Question: I have prepared a very short test case (s. below) for my question.
On a button click I would like to display a list of strings in a new screen.
After the user selects one item in the list, the previous screen should be displayed again and the button label should be set to the selected string.

My 2 problems are:
1. From inside the menu I don't know how to pop the currently displayed screen
2. How to pass the selected item from one screen to another (assuming I don't want to introduce a public variable/method on the former screen as a workaround)
Please suggest the necessary changes for my :
'''
package mypackage;
import java.util.*;
import net.rim.device.api.collection.*;
import net.rim.device.api.collection.util.*;
import net.rim.device.api.system.*;
import net.rim.device.api.ui.*;
import net.rim.device.api.ui.component.*;
import net.rim.device.api.ui.container.*;
import net.rim.device.api.ui.decor.*;
import net.rim.device.api.util.*;
import net.rim.device.internal.i18n.*;
public class MyList extends UiApplication implements FieldChangeListener {
MyScreen myScreen = new MyScreen();
public static void main(String args[]) {
MyList app = new MyList();
app.enterEventDispatcher();
}
public MyList() {
MainScreen titleScreen = new MainScreen();
titleScreen.setTitle("Click the button:");
// TODO change the label of this button (see below)
ButtonField myButton = new ButtonField("Show the list", ButtonField.CONSUME_CLICK);
myButton.setChangeListener(this);
titleScreen.add(myButton);
pushScreen(titleScreen);
}
public void fieldChanged(Field field, int context) {
pushScreen(myScreen);
}
}
class MyScreen extends MainScreen {
ObjectListField myList = new ObjectListField();
public MyScreen() {
setTitle("Select an item below:");
myList.set(new String[] { "Item 1", "Item 2", "Item 3", "Item 4", });
add(myList);
addMenuItem(myMenu);
}
private final MenuItem myMenu = new MenuItem("Select item", 0, 0) {
public void run() {
int index = myList.getSelectedIndex();
if (index < 0)
return;
String item = (String) myList.get(myList, index);
Status.show("Selected: " + item);
// TODO how to return to the previous screen here?
// TODO how to call myButton.setLabel(item) here?
}
};
}
'''
Thank you!
Alex
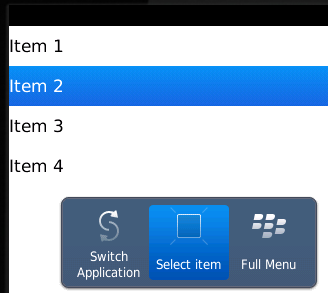
Answer: Use a callback pattern:
'''
class TitleScreen extends MainScreen {
private ButtonField myButton;
public TitleScreen() {
super();
setTitle("Click the button:");
// TODO change the label of this button (see below)
myButton = new ButtonField("Show the list", ButtonField.CONSUME_CLICK);
myButton.setChangeListener(new FieldChangeListener() {
public void fieldChanged(Field field, int context) {
OnItemSelectedCallback callback =
new OnItemSelectedCallback() {
public void onItemSelected(String label) {
TitleScreen.this.onItemSelected(label);
}
};
MyScreen myScreen = new MyScreen(callback);
UiApplication.getUiApplication().pushScreen(myScreen);
}
});
add(myButton);
}
private void onItemSelected(String label) {
// this will be called when a menu item is executed on the MyScreen
// e.g. you can call smth like: myButton.setLabel(label);
}
}
interface OnItemSelectedCallback {
void onItemSelected(String label);
}
class MyScreen extends MainScreen {
ObjectListField myList = new ObjectListField();
private final OnItemSelectedCallback onItemSelectedCallback;
public MyScreen(OnItemSelectedCallback onItemSelectedCallback) {
setTitle("Select an item below:");
this.onItemSelectedCallback = onItemSelectedCallback;
myList.set(new String[] { "Item 1", "Item 2", "Item 3", "Item 4", });
add(myList);
addMenuItem(myMenu);
}
private final MenuItem myMenu = new MenuItem("Select item", 0, 0) {
public void run() {
int index = myList.getSelectedIndex();
if (index < 0)
return;
String item = (String) myList.get(myList, index);
Status.show("Selected: " + item);
// TODO how to return to the previous screen here?
// TODO how to call myButton.setLabel(item) here?
// notify the parent screen
onItemSelectedCallback.onItemSelected(item);
// close the current screen
UiApplication.getUiApplication().popScreen(MyScreen.this);
}
};
}
'''